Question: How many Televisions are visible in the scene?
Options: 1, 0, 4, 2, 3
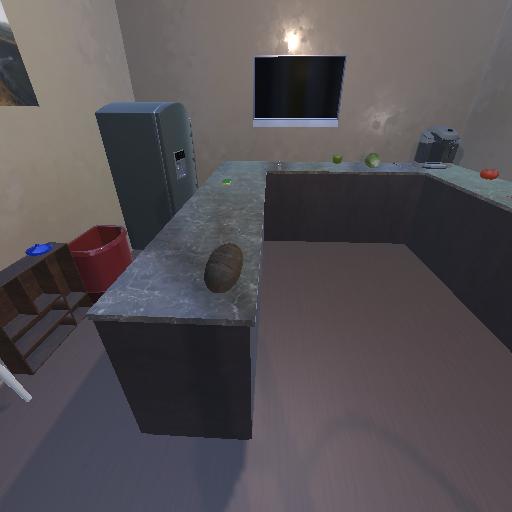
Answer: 1